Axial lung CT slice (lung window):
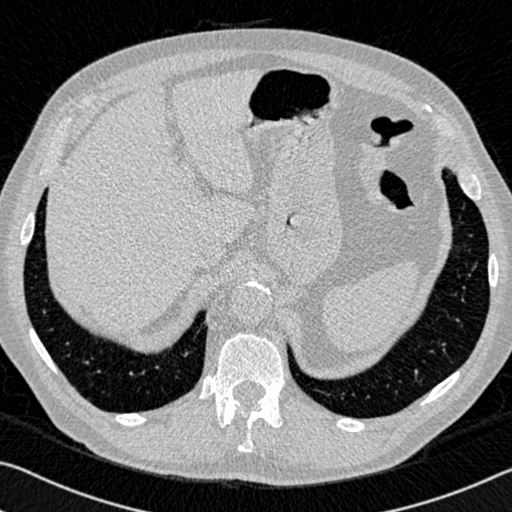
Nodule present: no